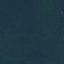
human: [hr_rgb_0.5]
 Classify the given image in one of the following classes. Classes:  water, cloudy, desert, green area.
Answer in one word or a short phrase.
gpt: green area